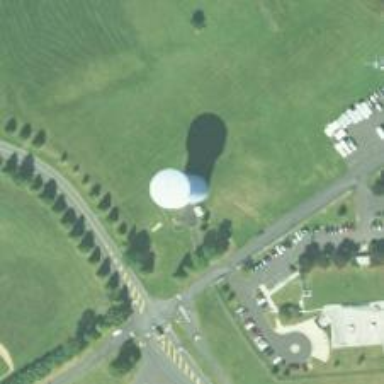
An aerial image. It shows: Water tower that is man-made.